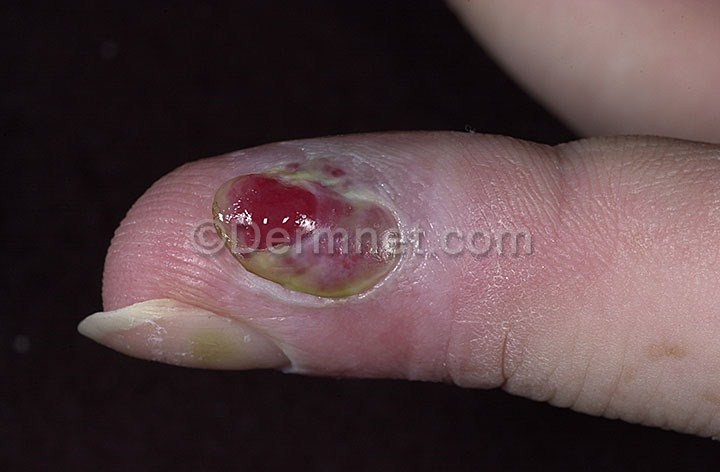
Disease: Vascular Tumors